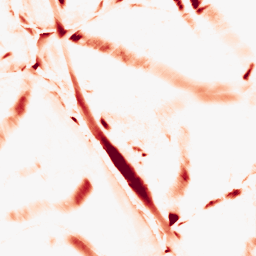
Category: morphological
Decomposition family: morphological_diamond
Decomposition parameters: operation: opening
radius: 15
Upsampling method: linear_exact
Upsampling parameters: scale: 2
Upsampling scale: 2